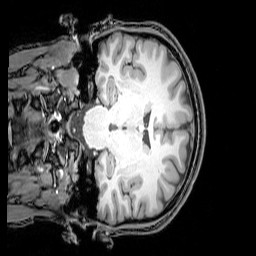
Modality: T1w
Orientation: coronal
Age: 24
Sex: female
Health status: healthy
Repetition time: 0.081 s
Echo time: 0.037 s